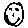
Label: smiley face